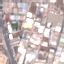
Land use / land cover: Industrial